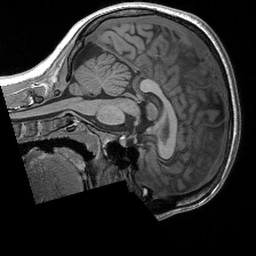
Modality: T1w
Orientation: sagittal
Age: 21
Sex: female
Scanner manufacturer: siemens
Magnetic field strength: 3 T
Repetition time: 2.4 s
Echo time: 0.00191 s